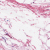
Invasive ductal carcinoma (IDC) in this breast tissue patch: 0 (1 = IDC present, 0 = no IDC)